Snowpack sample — Buffalo Mountain, Silverthorne, Colorado, USA (1/25/25, 10:11 AM MST)
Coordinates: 39.6222, -106.1139
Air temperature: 22 °F
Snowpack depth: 110 cm
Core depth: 20 cm
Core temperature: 48.2 °F
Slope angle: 12°, slope face: 102°
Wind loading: high
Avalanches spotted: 0
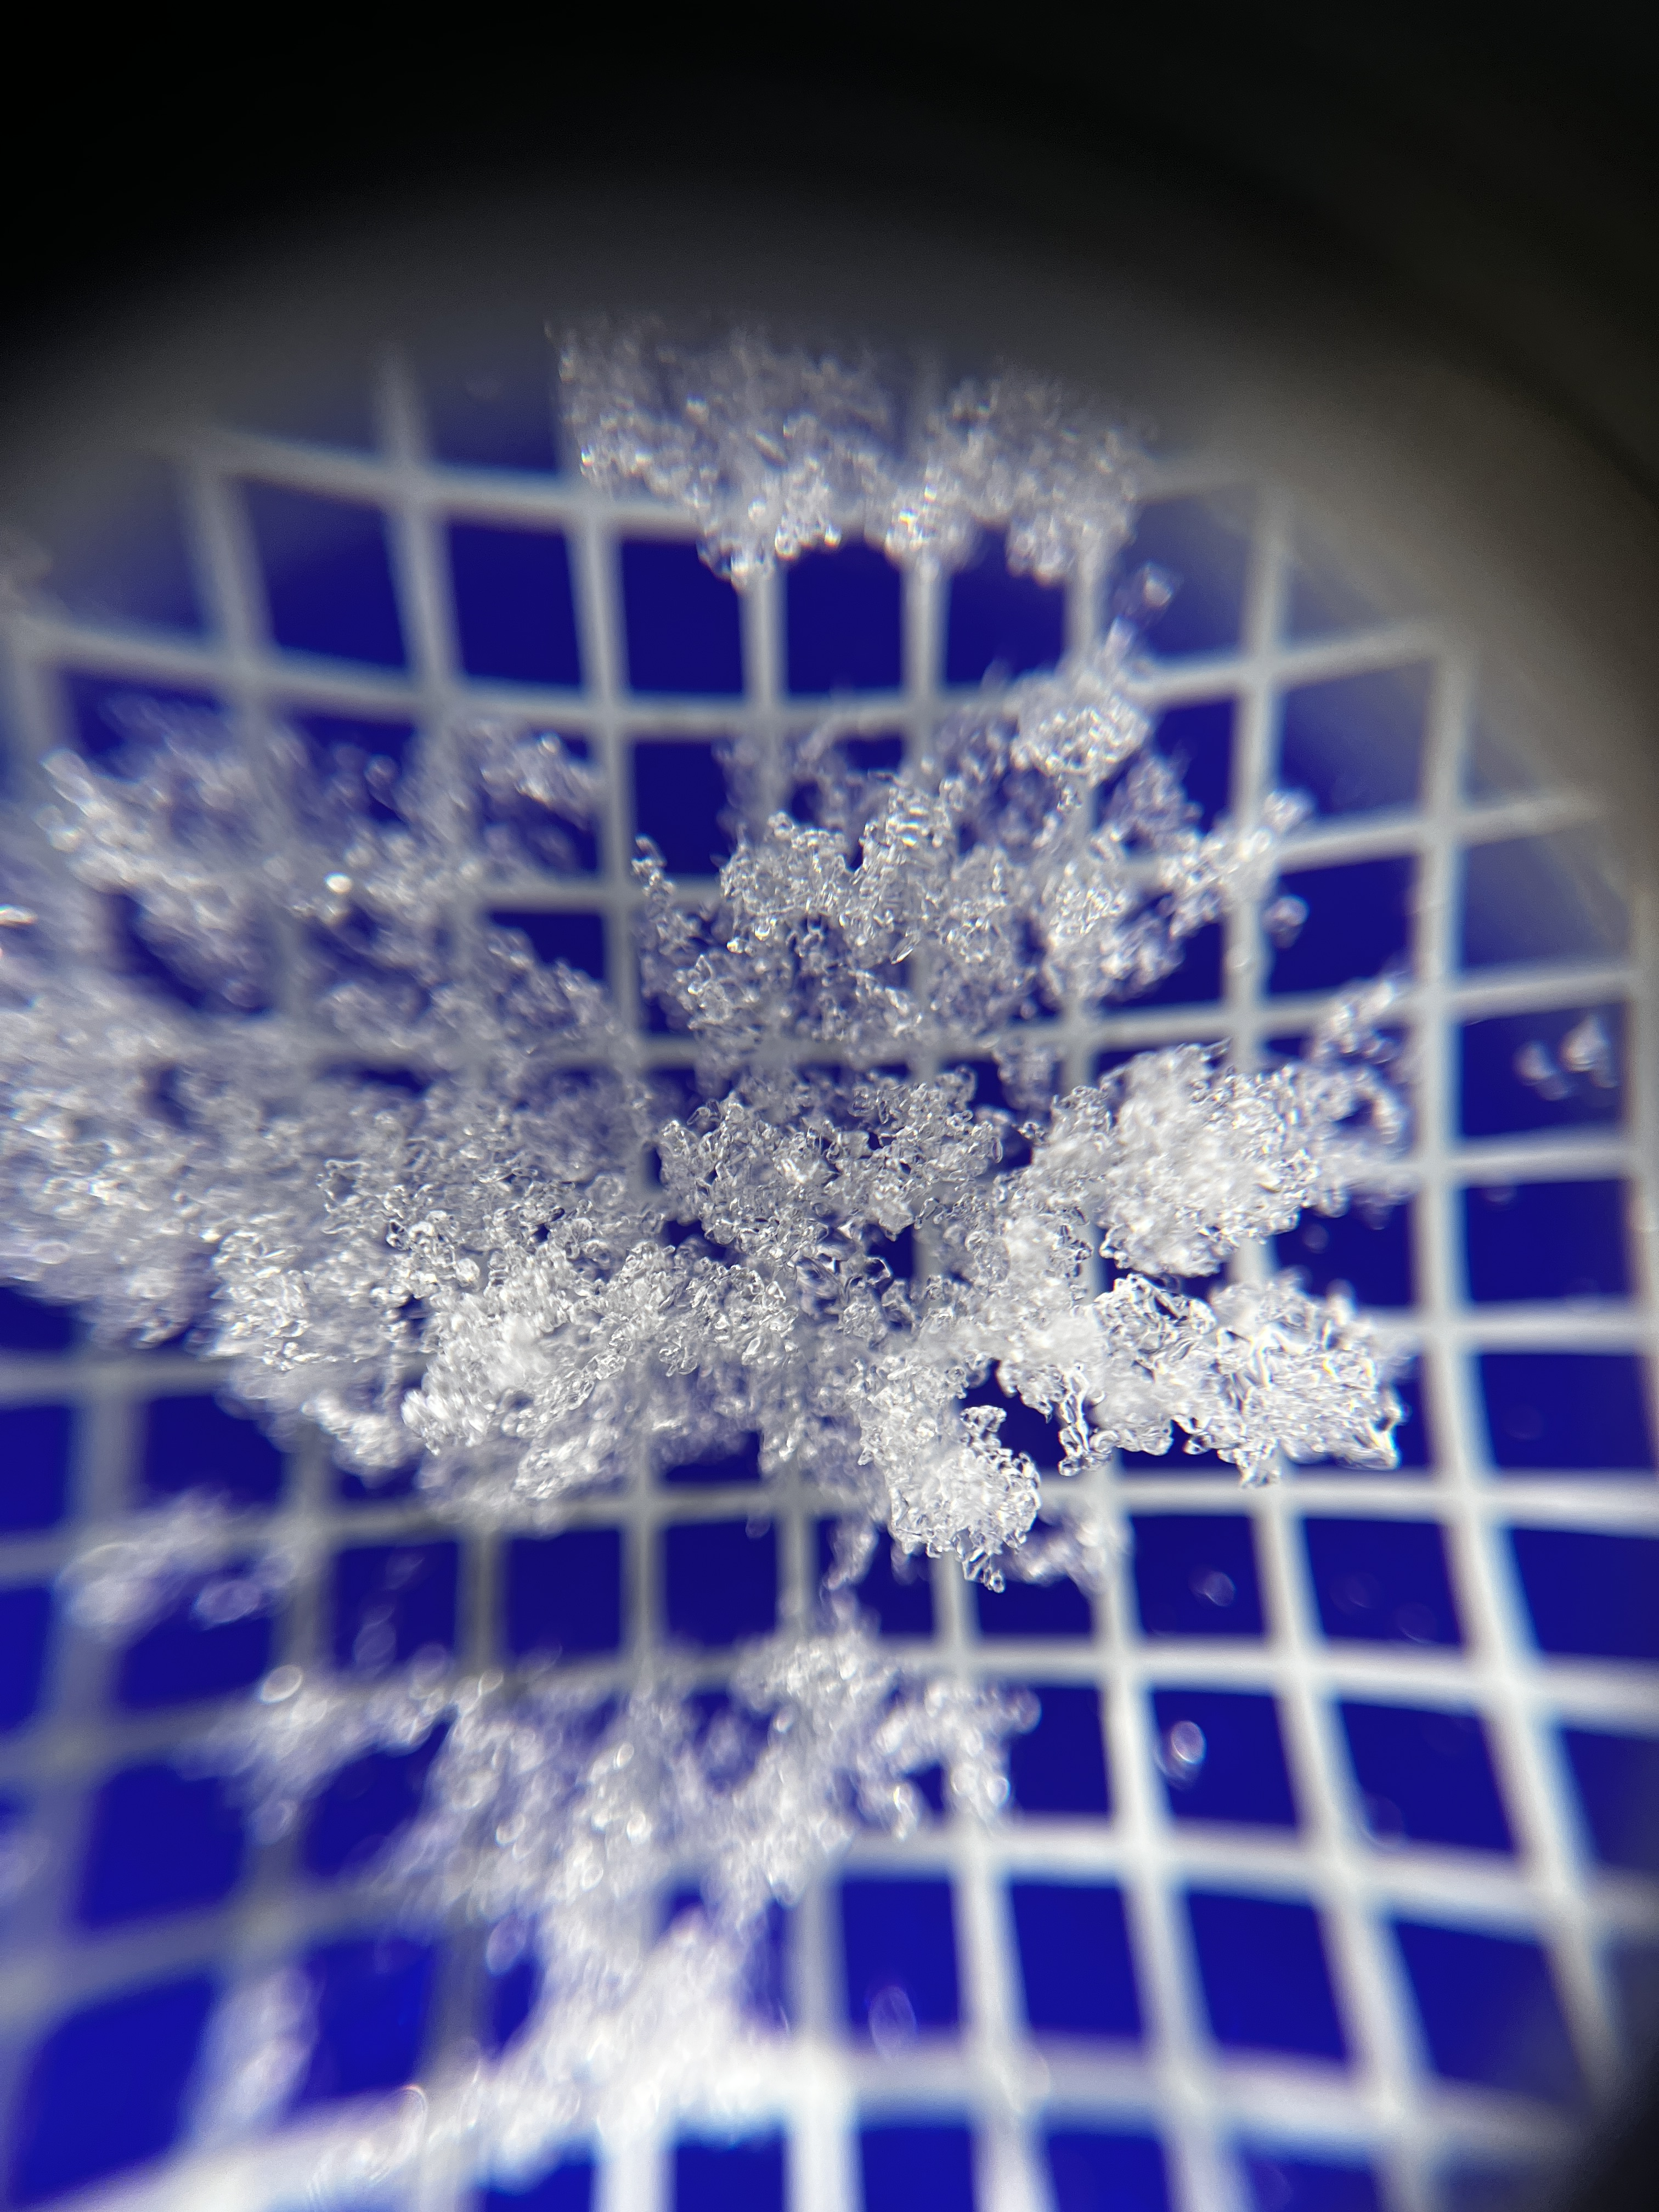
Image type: magnified_profile
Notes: No avalanches nearby, collected on the outskirts of a fire break 15 meters from the treeline, on way to Buffalo and Red Mountain